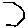
Label: hexagon